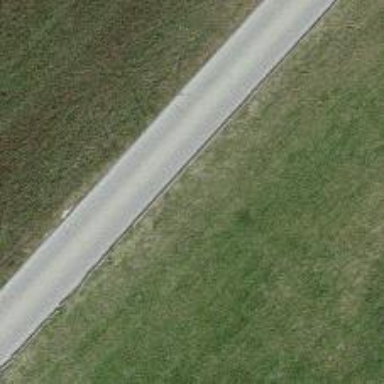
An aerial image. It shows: Unclassified road.